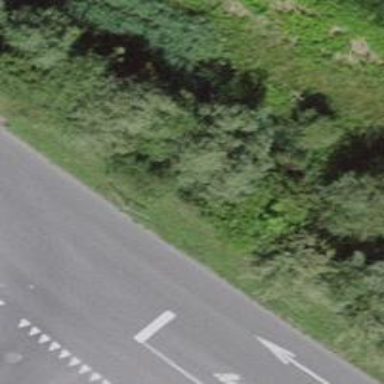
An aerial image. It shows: Secondary road made of asphalt leading to roundabout.